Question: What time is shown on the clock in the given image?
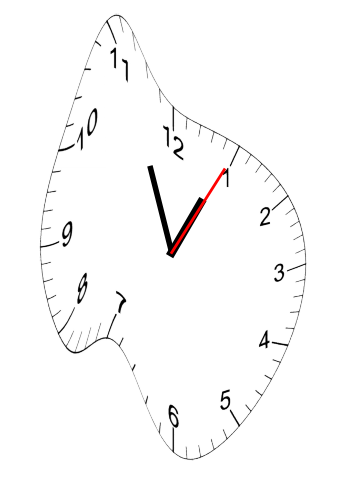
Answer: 12:56:05